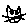
Label: cat